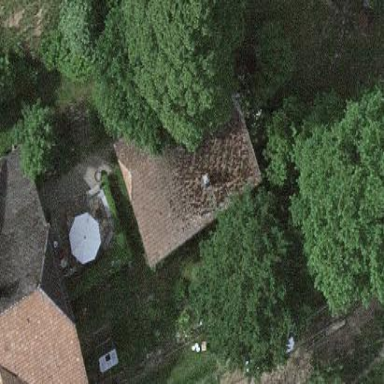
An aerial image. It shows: Rural barn.